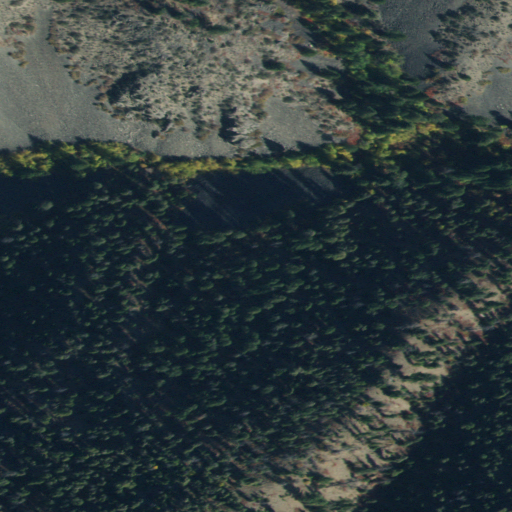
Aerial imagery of valley in Idaho named Turner Gulch containing evergreen forest, shrub, and grassland